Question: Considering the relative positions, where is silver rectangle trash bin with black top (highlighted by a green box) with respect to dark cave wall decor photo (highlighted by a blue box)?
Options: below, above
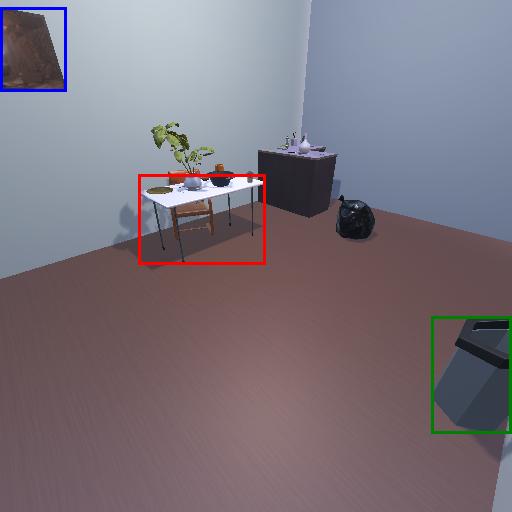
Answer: below